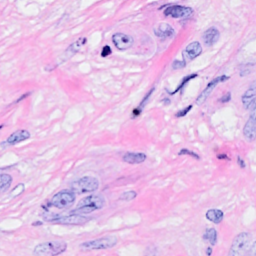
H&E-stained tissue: Breast